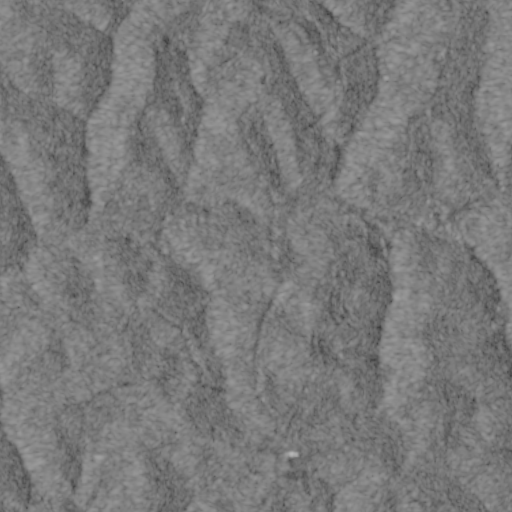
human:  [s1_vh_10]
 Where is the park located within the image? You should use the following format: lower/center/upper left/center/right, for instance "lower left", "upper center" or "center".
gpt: The park is located in the center of the image.
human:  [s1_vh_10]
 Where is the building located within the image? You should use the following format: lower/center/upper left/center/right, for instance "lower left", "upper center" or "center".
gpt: The building is located in the center of the image.
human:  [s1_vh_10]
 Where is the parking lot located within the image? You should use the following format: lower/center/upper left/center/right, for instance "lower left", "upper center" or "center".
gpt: There is no parking lot in the image.

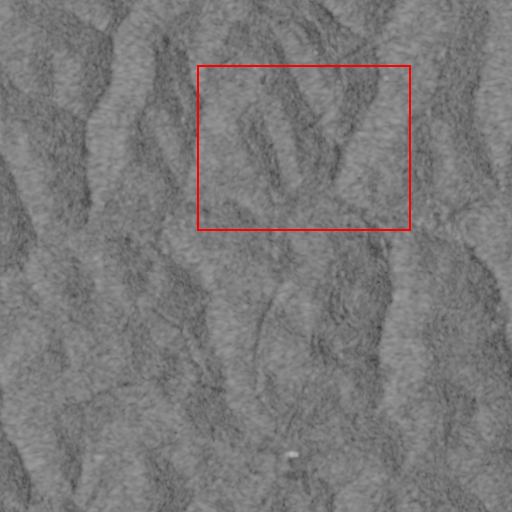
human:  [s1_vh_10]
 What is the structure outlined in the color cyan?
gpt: There is no cyan outline.
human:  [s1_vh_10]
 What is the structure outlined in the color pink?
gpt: There is no structure outlined in pink.